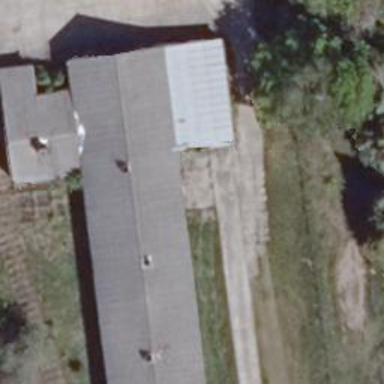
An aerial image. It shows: Concrete driveway made of plates.